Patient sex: M
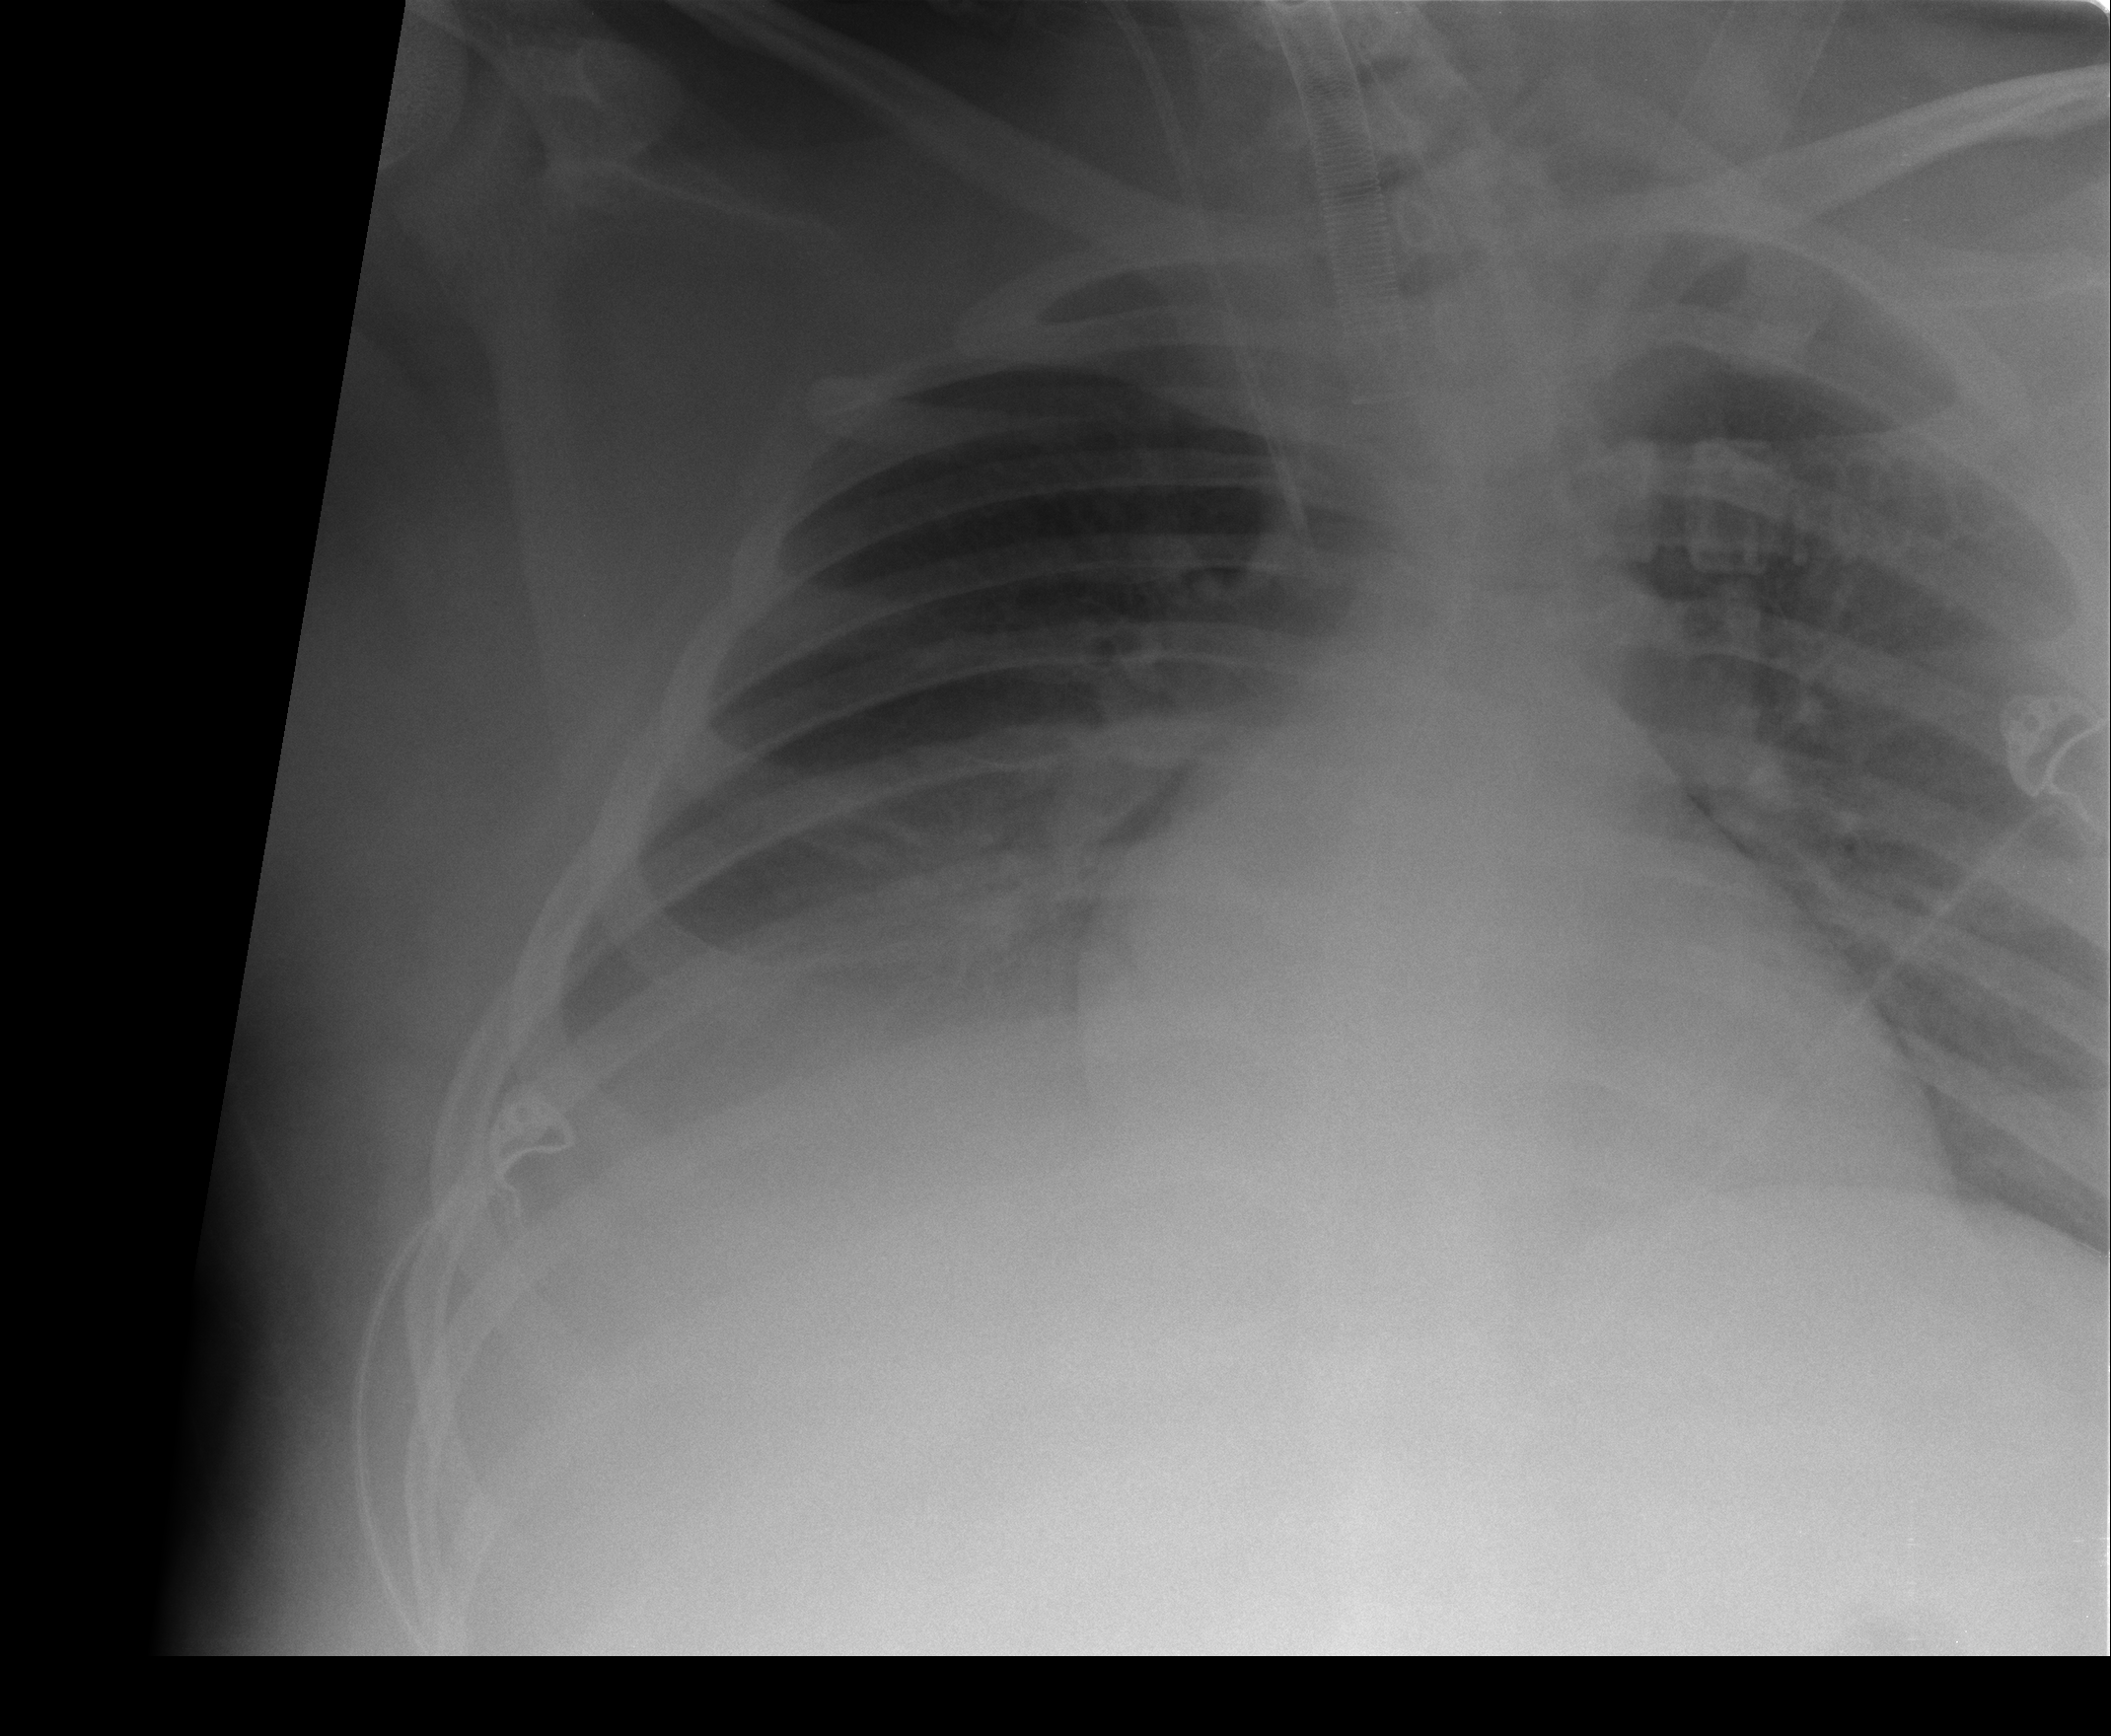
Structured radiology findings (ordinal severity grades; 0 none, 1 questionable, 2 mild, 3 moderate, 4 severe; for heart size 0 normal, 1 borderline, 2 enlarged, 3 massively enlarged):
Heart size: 2
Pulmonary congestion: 1
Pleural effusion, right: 2
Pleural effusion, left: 1
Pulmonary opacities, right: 3
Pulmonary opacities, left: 3
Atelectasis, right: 2
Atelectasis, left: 2